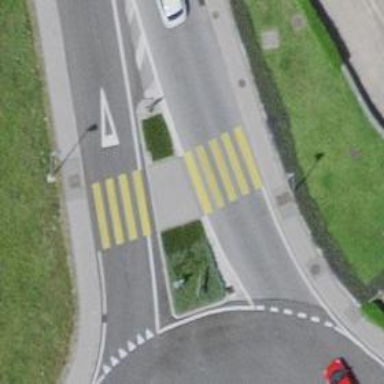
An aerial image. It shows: Kerb barrier.